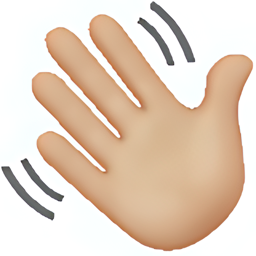
Name: waving hand sign
Emoji: 👋🏼
Group: People & Body
Sub-group: hand-fingers-open